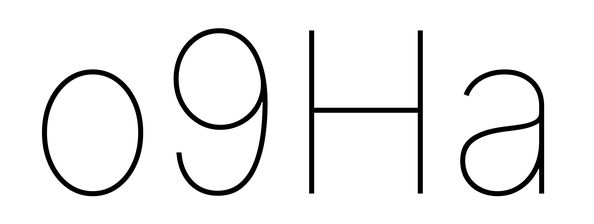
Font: Inter_Thin